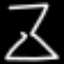
Label: hourglass